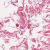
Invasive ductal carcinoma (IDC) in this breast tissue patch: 0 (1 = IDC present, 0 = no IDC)